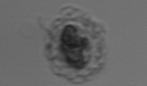
Label: Emiliania_huxleyi